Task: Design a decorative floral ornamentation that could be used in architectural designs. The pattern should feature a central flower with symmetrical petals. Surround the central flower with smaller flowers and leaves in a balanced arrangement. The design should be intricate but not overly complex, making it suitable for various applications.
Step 1789:
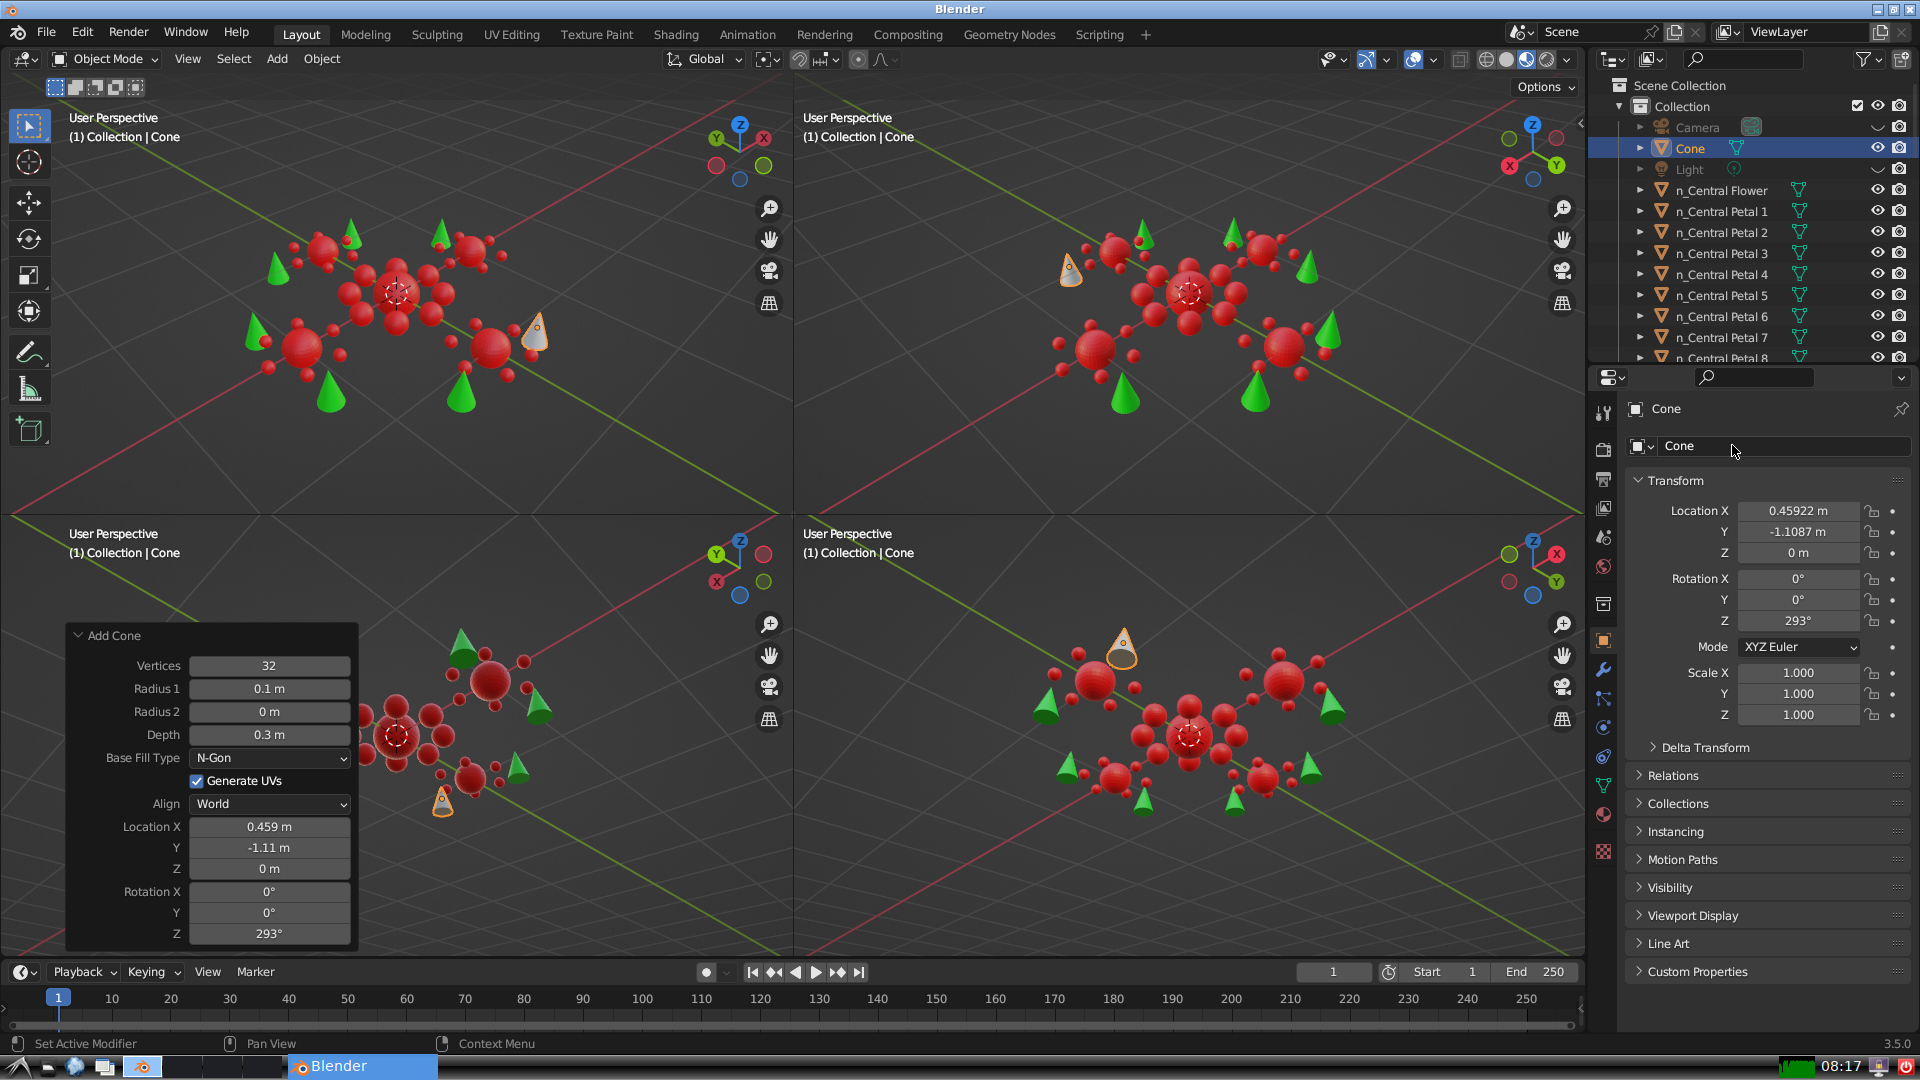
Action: click: no